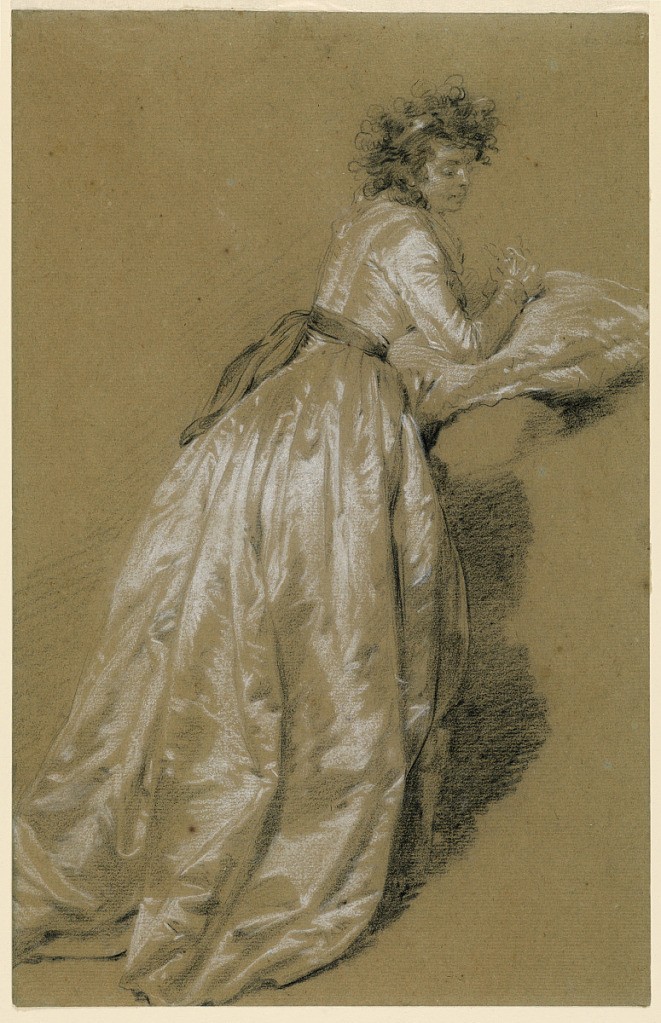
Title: Standing Woman in a White Dress
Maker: Marie-Françoise-Constance Mayer, French, 1775 – 1821
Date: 1775–1821
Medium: Black and white chalk on gray-green paper
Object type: drawing
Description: Standing woman in a white satin, or silk dress is seen from behind. She looks to the right and leans her elbows on cushion. The emphasis is on the depiction of the material from which the dress is made.